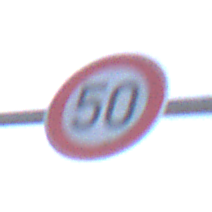
Verkehrszeichen: Geschwindigkeit50
Umgebung: Outdoor, Nature
Tageszeit: SunriseSunset
Wetter: PartlyCloudy
Licht: Natural
Jahreszeit: NotSpecified
Kontrast: HighContrast